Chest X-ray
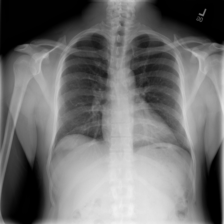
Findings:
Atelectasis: negative
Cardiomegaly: negative
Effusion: negative
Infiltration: negative
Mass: negative
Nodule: negative
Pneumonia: negative
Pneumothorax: negative
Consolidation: negative
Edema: negative
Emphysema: negative
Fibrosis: negative
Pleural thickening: negative
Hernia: negative